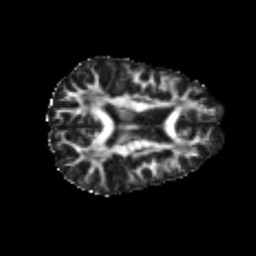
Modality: FA
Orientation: axial
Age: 22
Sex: female
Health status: healthy
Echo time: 0.074 s